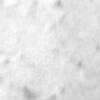
Label: no_change